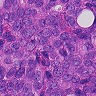
Metastatic tissue present: yes